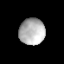
Tissue: lung
Cell type: Endothelial cells
Senescence score: 0.5596
Nuclear area (px): 660
Mean DAPI intensity: 180.22